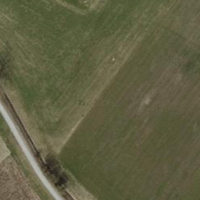
EUNIS habitat code: 52
Species observed at this site:
Euphorbia cyparissias